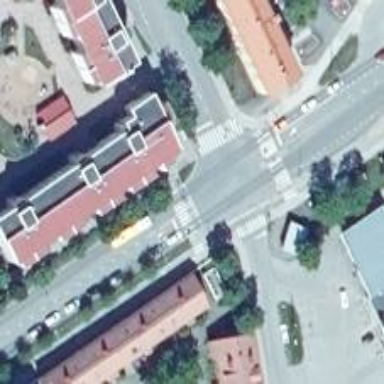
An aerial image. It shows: Asphalt cycleway with marked crossing.